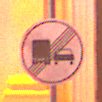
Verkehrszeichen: EndeUeberholverbotKraftfahrzeuge
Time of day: Night
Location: Outdoor (Urban)
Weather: Overcast
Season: Winter
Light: Artificial